Question: Is there a solution to debug a browser on specific state ?
Introducing an example:
I want to use 'typeahead.js' along with twitter bootstrap 3, but there are no styles available for that plugin. So I wish to style it by using a .
When I start typing, there is a floating block which appears with suggestions, i want to do a Right-Click on it and inspect its elements, but whenever I do my Right-Click, that content dissappears.
And here comes the question - can I freeze a browser so it won't let the js to do it's job, therefore I could inspect that floating window ?

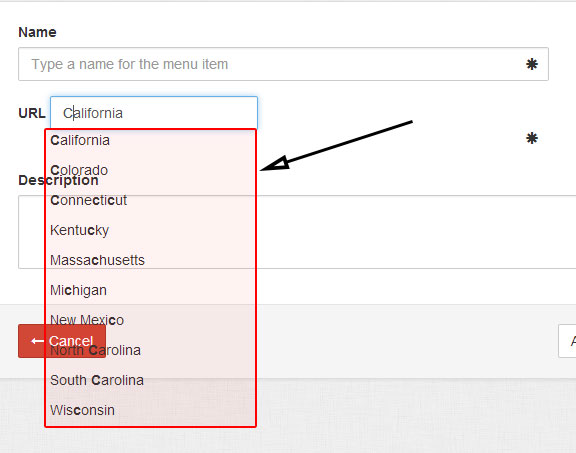
Answer: yes you can right click on the element in the DOM tree and force the element state.
<URL>
you could also set a dom breakpoint:
<URL>
you could also place a breakpoint in the code:
<URL>
or a js breakpoint:
<URL>